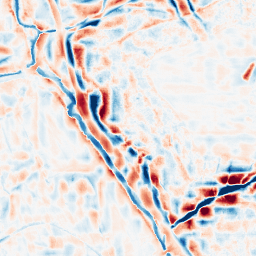
Category: wavelet
Decomposition family: wavelet_reverse_biorthogonal
Decomposition parameters: wavelet: rbio5.5
level: 4
Upsampling method: cubic_catmull_rom
Upsampling parameters: scale: 8
Upsampling scale: 8